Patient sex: F
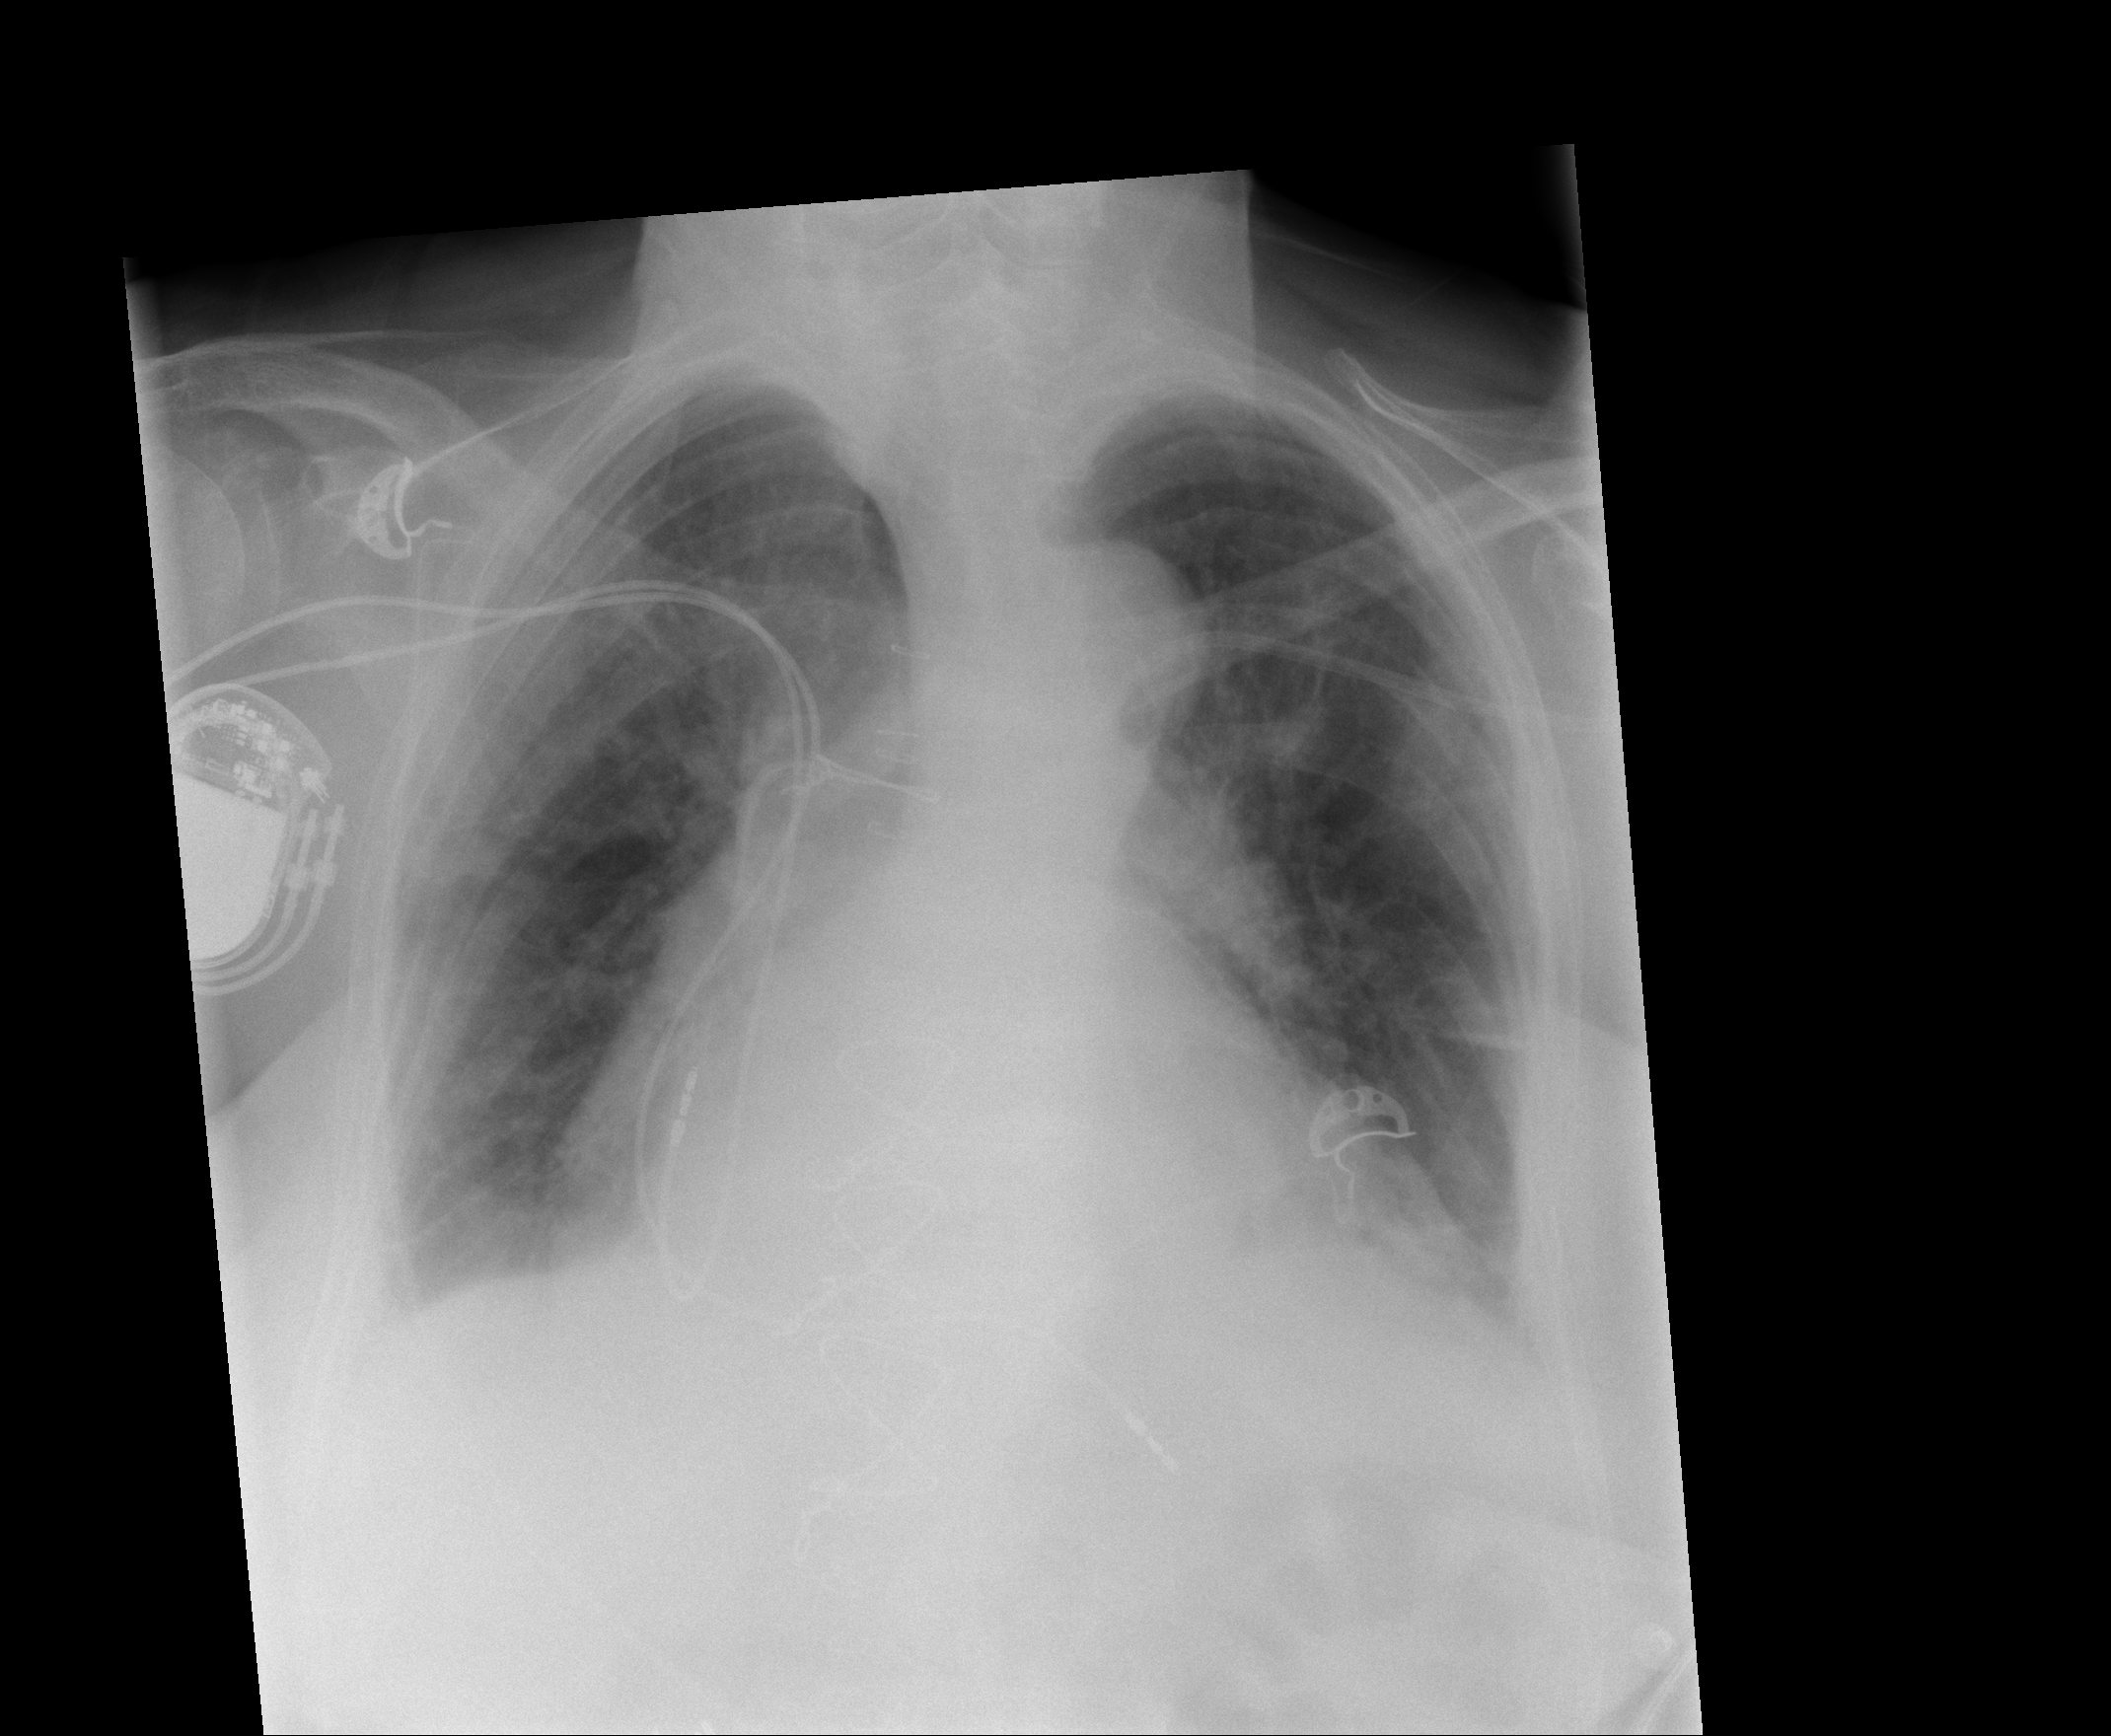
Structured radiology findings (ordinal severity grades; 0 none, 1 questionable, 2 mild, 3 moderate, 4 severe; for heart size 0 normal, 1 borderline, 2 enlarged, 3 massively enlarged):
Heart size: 2
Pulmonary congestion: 2
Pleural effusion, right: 1
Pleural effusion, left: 1
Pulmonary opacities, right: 0
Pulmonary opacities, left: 0
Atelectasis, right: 0
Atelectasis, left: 1